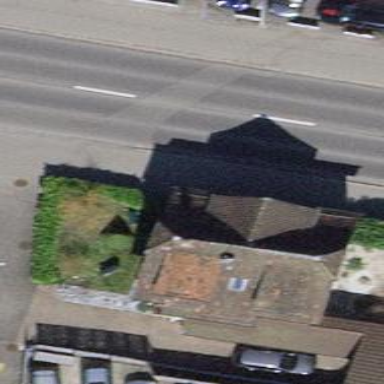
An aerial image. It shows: Building with tile roof.